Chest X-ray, AP view. Patient: 52 years old, sex M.
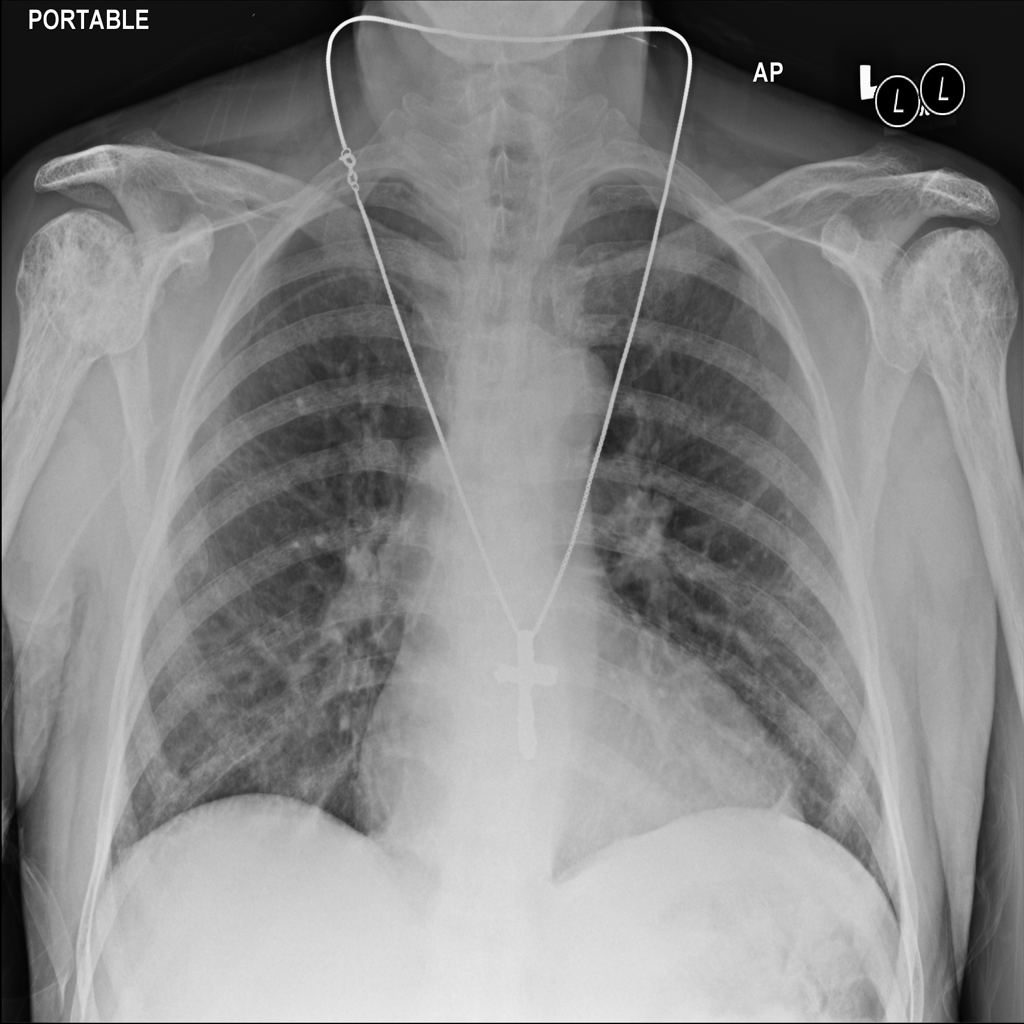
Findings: No Finding